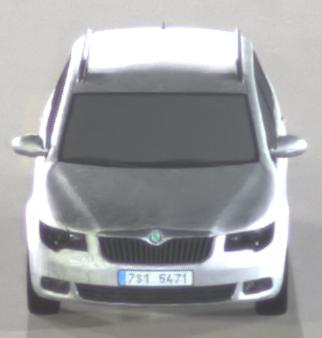
Make: Skoda
Model: Superb Combi 1.4 TSI
Detailed model: Superb (II) Combi
Model produced from: 2010/01
Model produced until: 2011/10
Doors: 5
Color: white
Road condition: dry road
Daytime: night
Contrast: high contrast